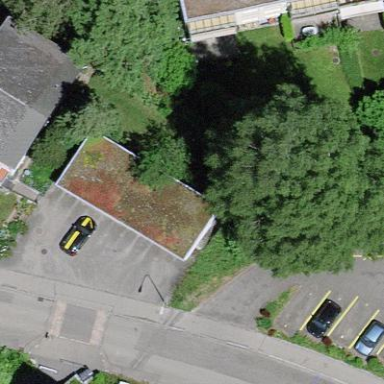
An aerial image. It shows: Garage building.